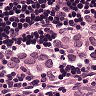
Metastatic tissue present: yes